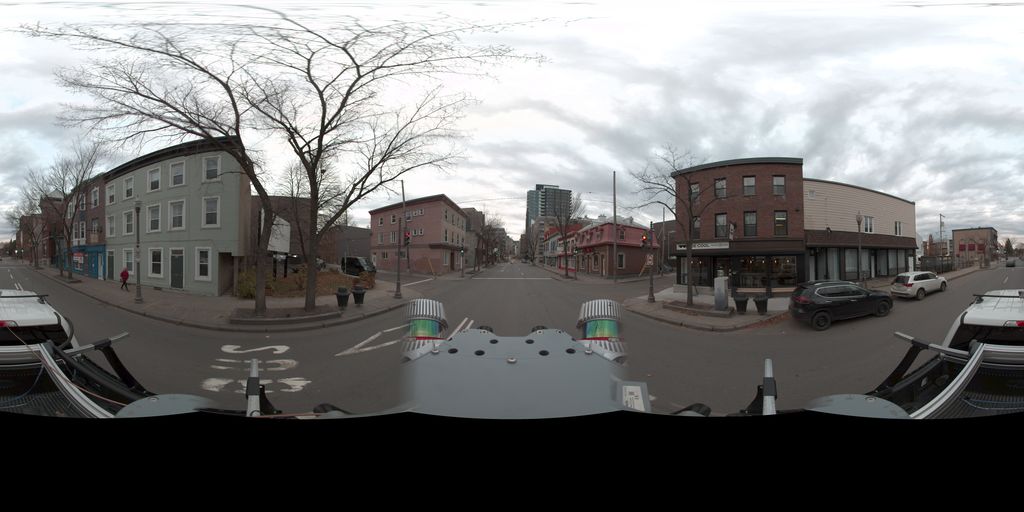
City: quebec_city